Field crop: maize
Growth stage: 2
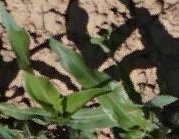
Species: maize